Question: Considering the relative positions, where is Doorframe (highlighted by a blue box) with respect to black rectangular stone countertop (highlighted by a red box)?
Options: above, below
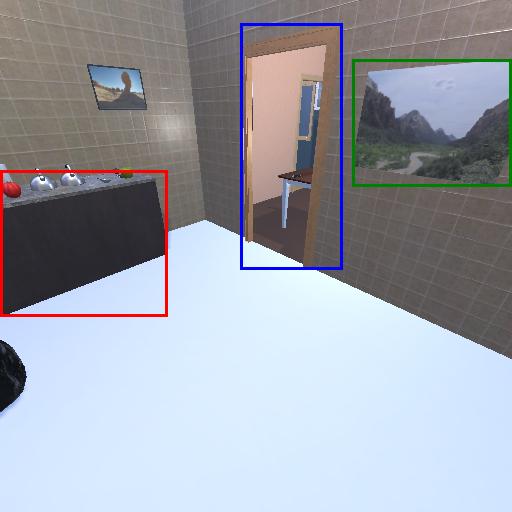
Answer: above